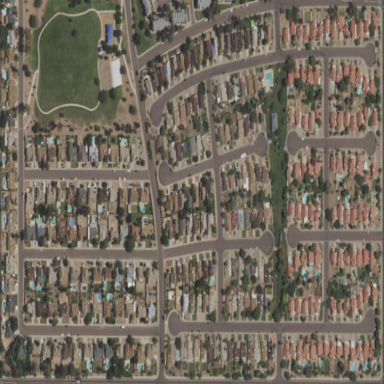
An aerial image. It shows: Residential area consisting of single-family homes.